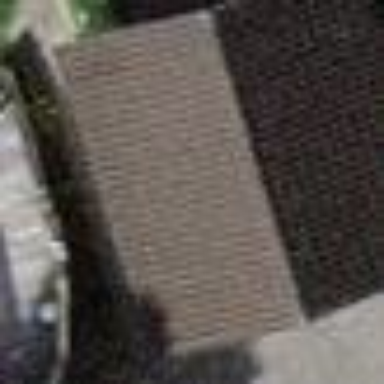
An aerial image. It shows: Garage building.